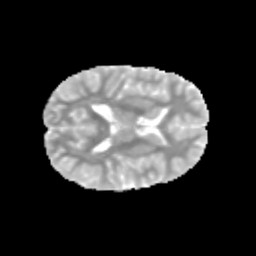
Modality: MD
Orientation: axial
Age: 12
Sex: male
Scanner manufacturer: siemens
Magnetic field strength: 3 T
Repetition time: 3.8 s
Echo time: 0.07 s